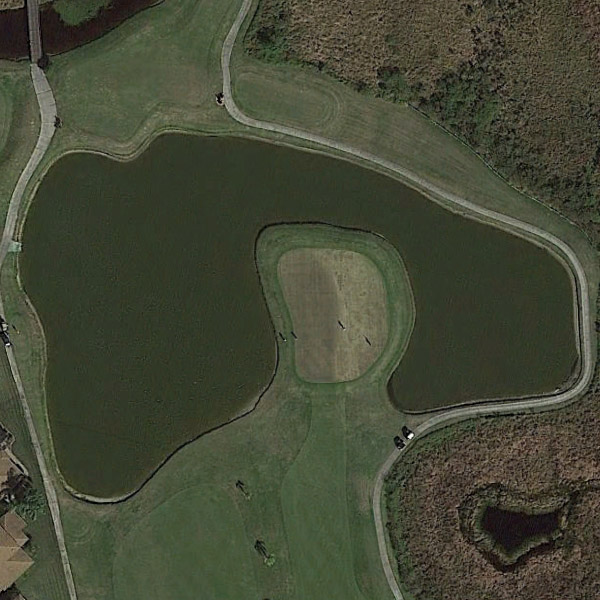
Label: Pond